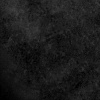
Atmospheric dust classification: dusty